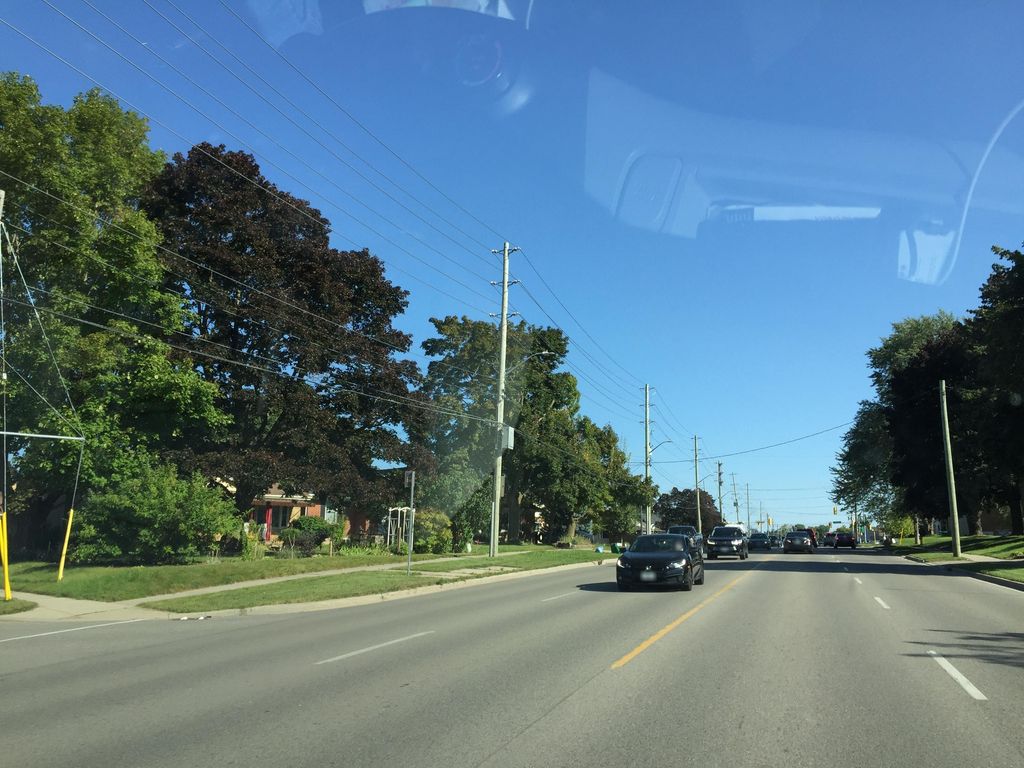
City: kitchener-waterloo